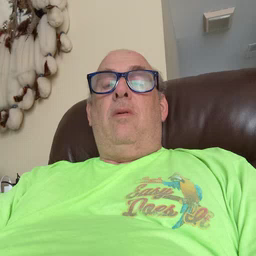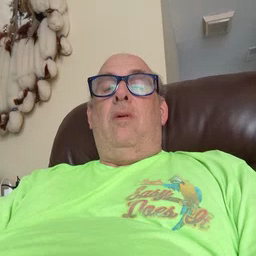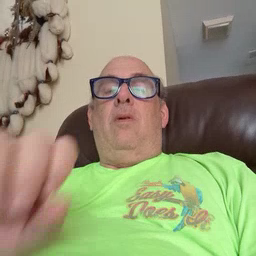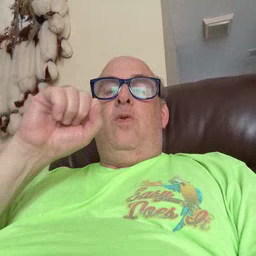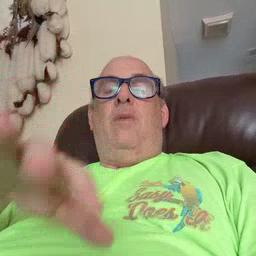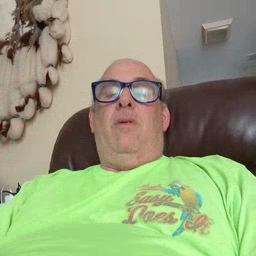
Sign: drop